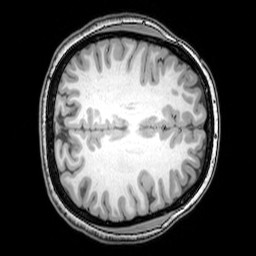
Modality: T1w
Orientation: axial
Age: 20
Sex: female
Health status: healthy
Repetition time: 0.081 s
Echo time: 0.037 s